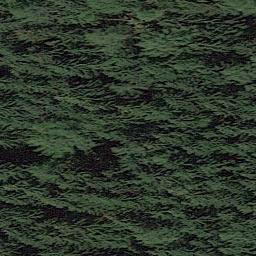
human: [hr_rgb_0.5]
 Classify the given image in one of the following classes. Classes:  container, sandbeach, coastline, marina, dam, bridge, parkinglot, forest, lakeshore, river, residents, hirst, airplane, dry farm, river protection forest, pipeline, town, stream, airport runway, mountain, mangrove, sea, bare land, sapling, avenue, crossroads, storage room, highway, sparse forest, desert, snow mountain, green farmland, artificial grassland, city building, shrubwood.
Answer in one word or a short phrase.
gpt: forest